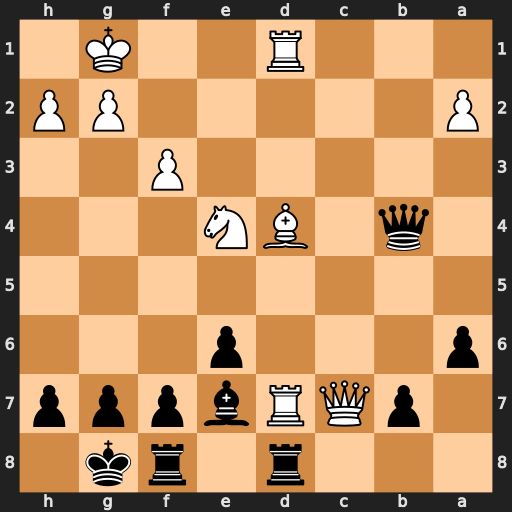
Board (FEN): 3r1rk1/1pQRbppp/p3p3/8/1q1BN3/5P2/P5PP/3R2K1
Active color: b
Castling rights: -
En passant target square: -
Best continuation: Rxd7 Qxd7 Rd8 Qxd8+ Bxd8 Bc5 Qa5